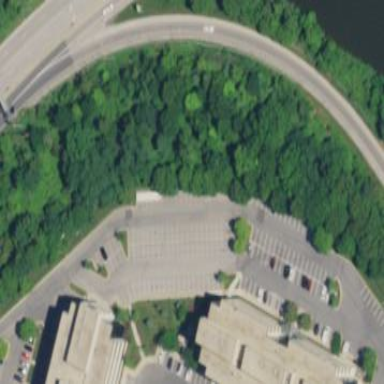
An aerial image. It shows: Parking area with surface.